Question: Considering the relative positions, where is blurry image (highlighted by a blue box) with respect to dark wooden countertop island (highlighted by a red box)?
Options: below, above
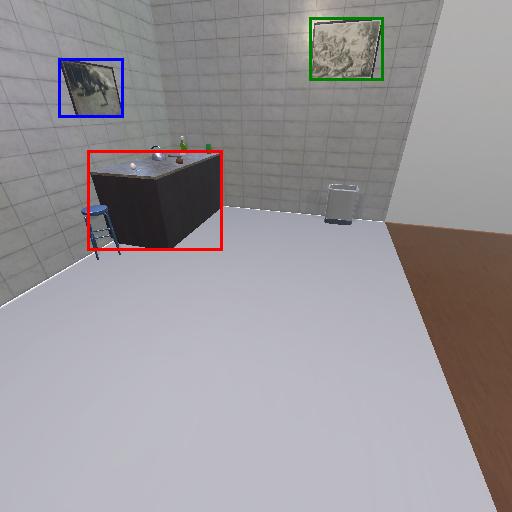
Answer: below